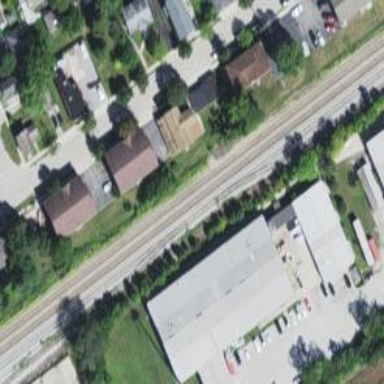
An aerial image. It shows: Railway spur service.